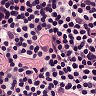
Metastatic tissue present: no